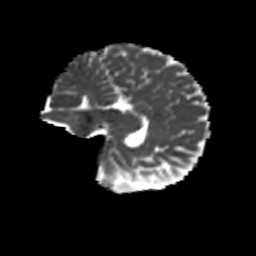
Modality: MD
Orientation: sagittal
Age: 24
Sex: female
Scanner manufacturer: siemens
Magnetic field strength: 3 T
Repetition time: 8.6 s
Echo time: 0.095 s